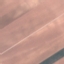
Land use / land cover class: AnnualCrop